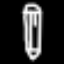
Label: pencil